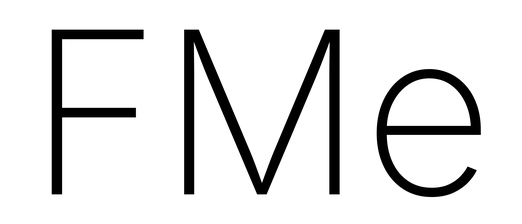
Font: Inter_ExtraLight